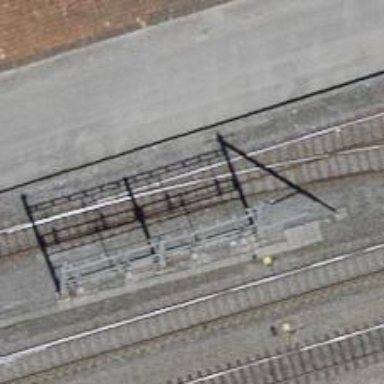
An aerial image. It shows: Railway switch.